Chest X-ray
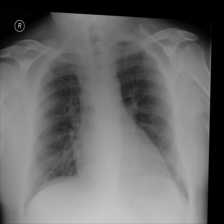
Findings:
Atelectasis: negative
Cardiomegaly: negative
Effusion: negative
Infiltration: negative
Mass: negative
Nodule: negative
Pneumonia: negative
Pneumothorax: negative
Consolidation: negative
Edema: negative
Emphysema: negative
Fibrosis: negative
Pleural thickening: negative
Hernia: negative